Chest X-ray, AP view. Patient: 32 years old, sex F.
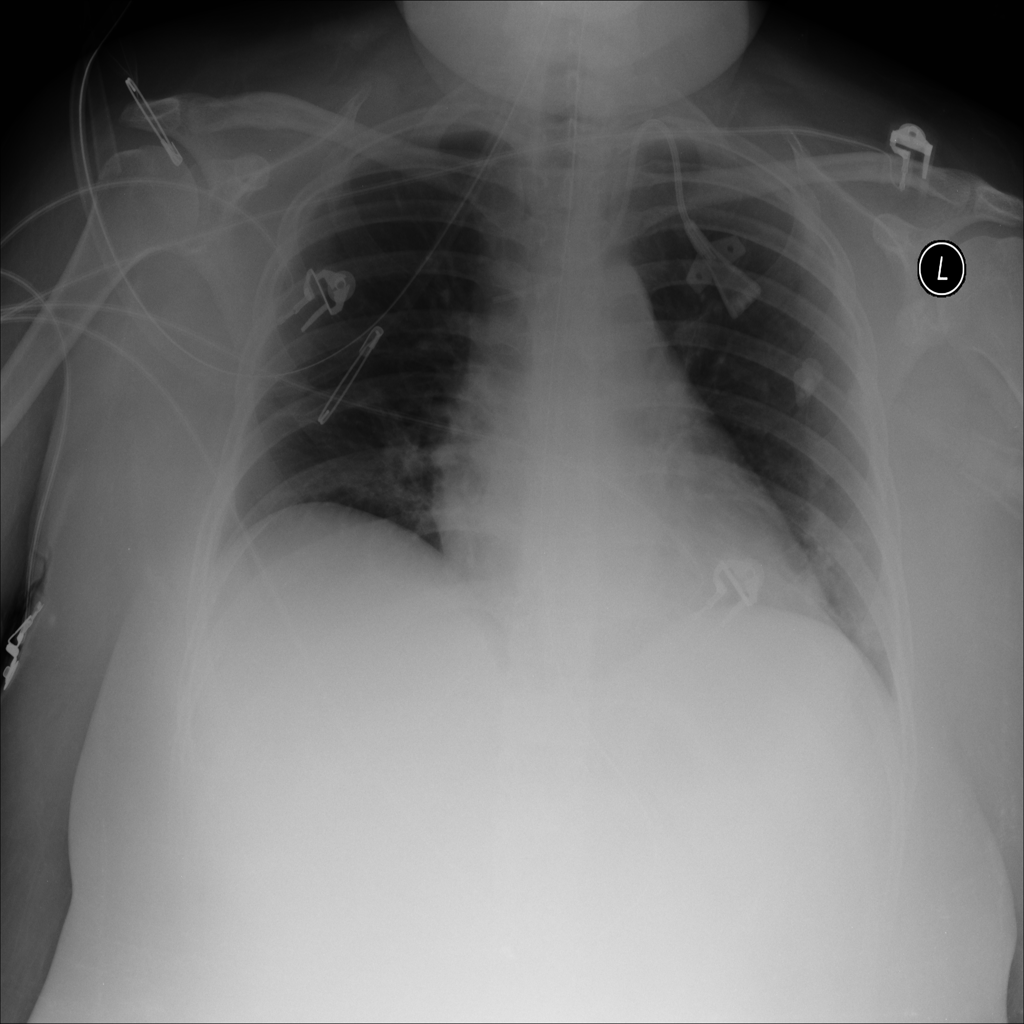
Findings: Atelectasis